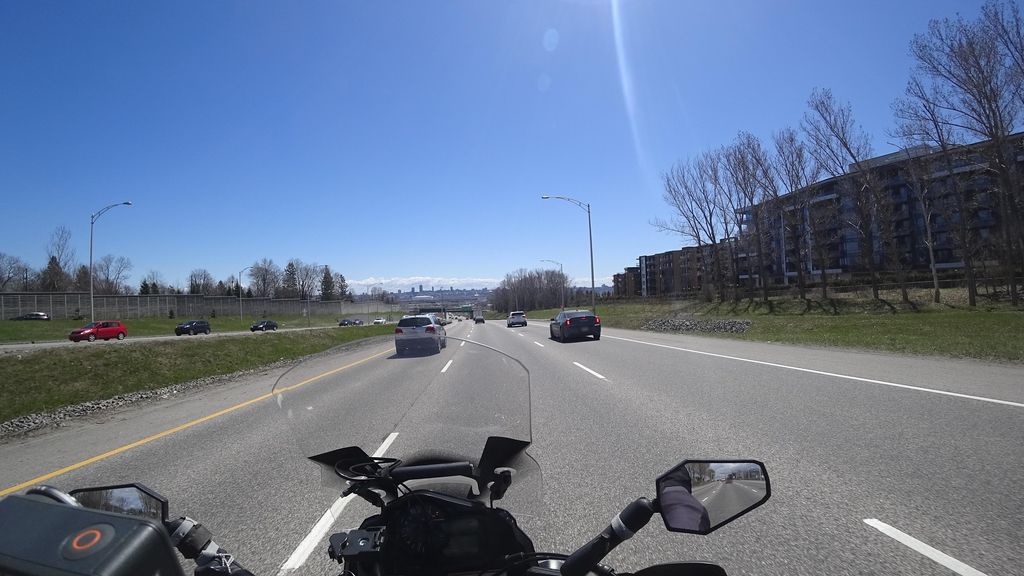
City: quebec_city